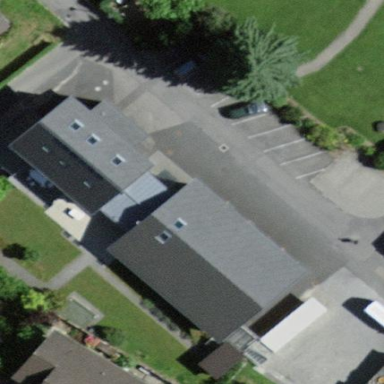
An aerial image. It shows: Building that is place of worship.